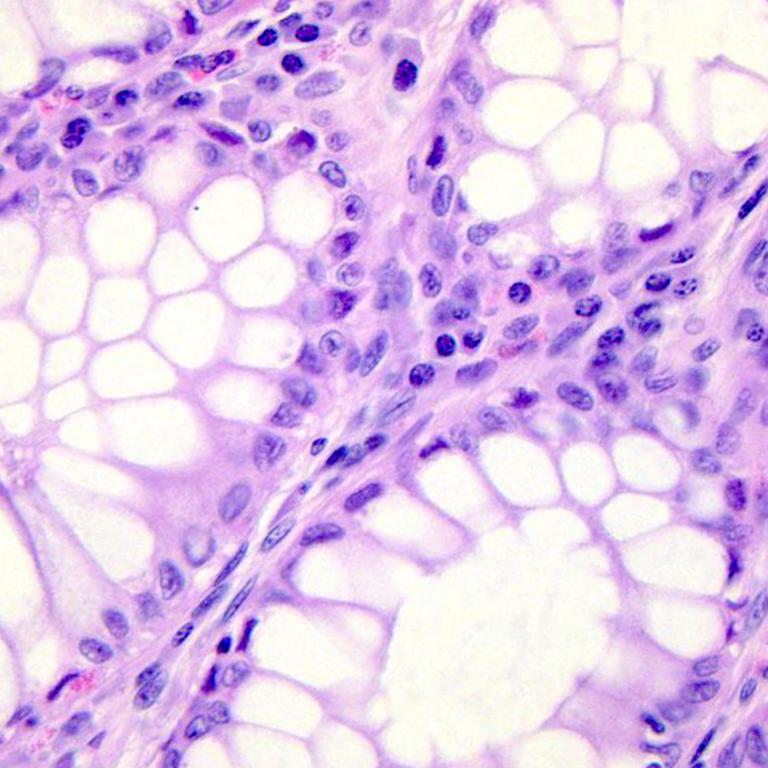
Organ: colon
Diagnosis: benign